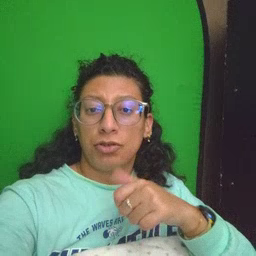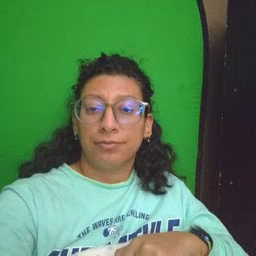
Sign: girl